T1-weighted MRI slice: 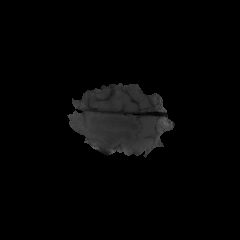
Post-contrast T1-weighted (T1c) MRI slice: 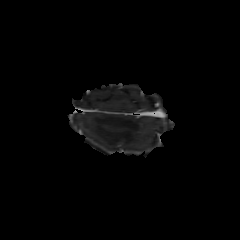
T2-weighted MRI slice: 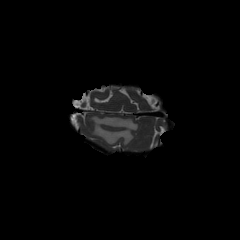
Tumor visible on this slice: yes